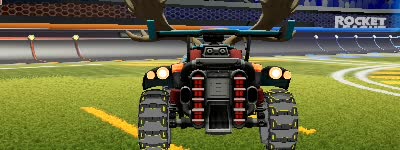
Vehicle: octane